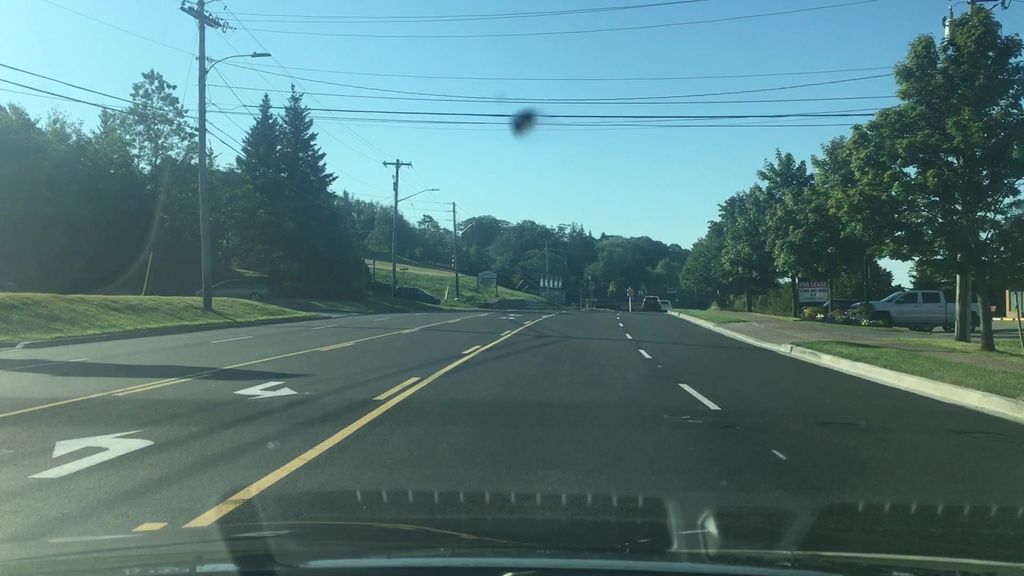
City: halifax